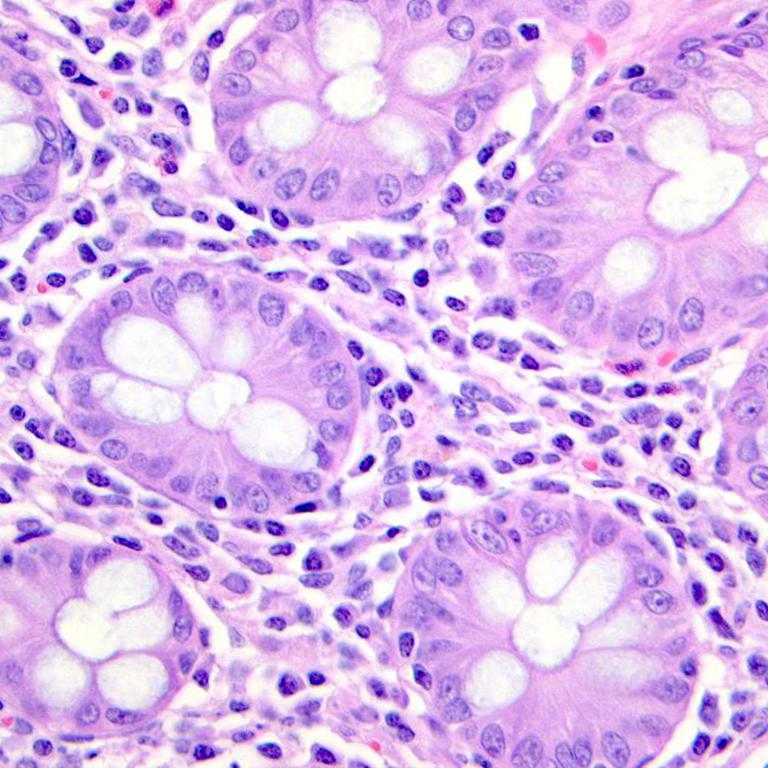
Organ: colon
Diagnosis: benign